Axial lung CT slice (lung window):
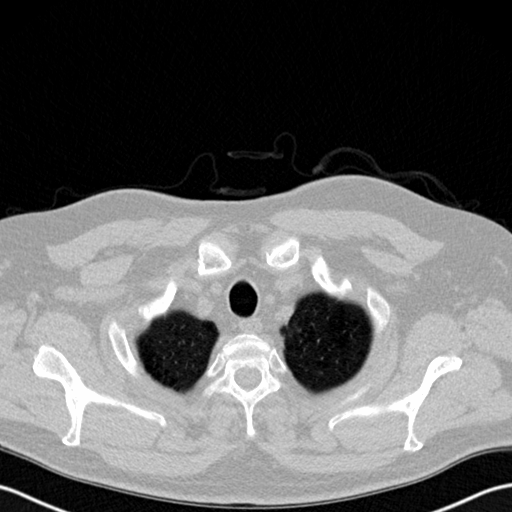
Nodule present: no